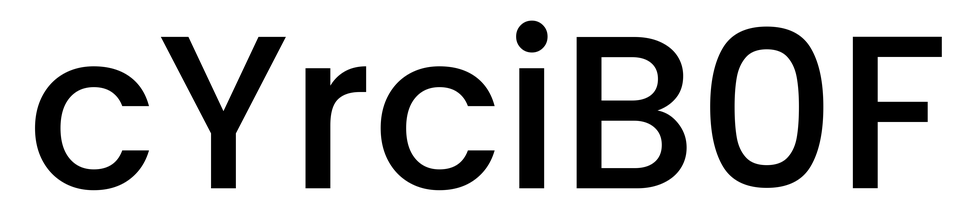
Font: Poppins-Medium